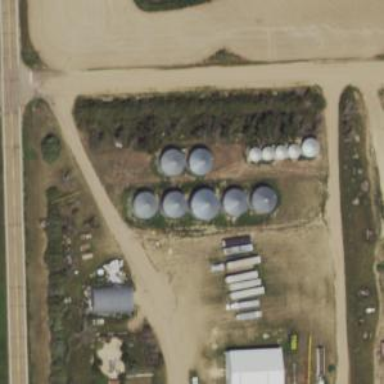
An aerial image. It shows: Silo.